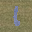
Label: 1